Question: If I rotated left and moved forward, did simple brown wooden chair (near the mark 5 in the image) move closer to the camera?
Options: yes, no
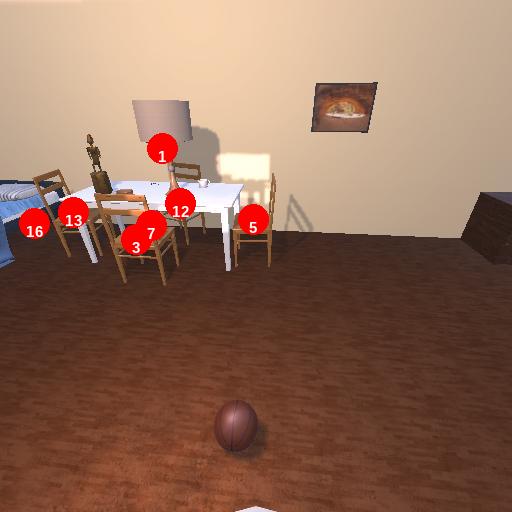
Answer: yes